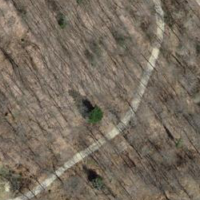
EUNIS habitat code: 41
Species observed at this site:
Sambucus racemosa